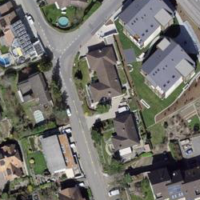
EUNIS habitat code: 55
Species observed at this site:
Succisa pratensis